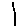
Label: line